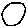
Label: circle